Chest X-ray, PA view. Patient: 64 years old, sex F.
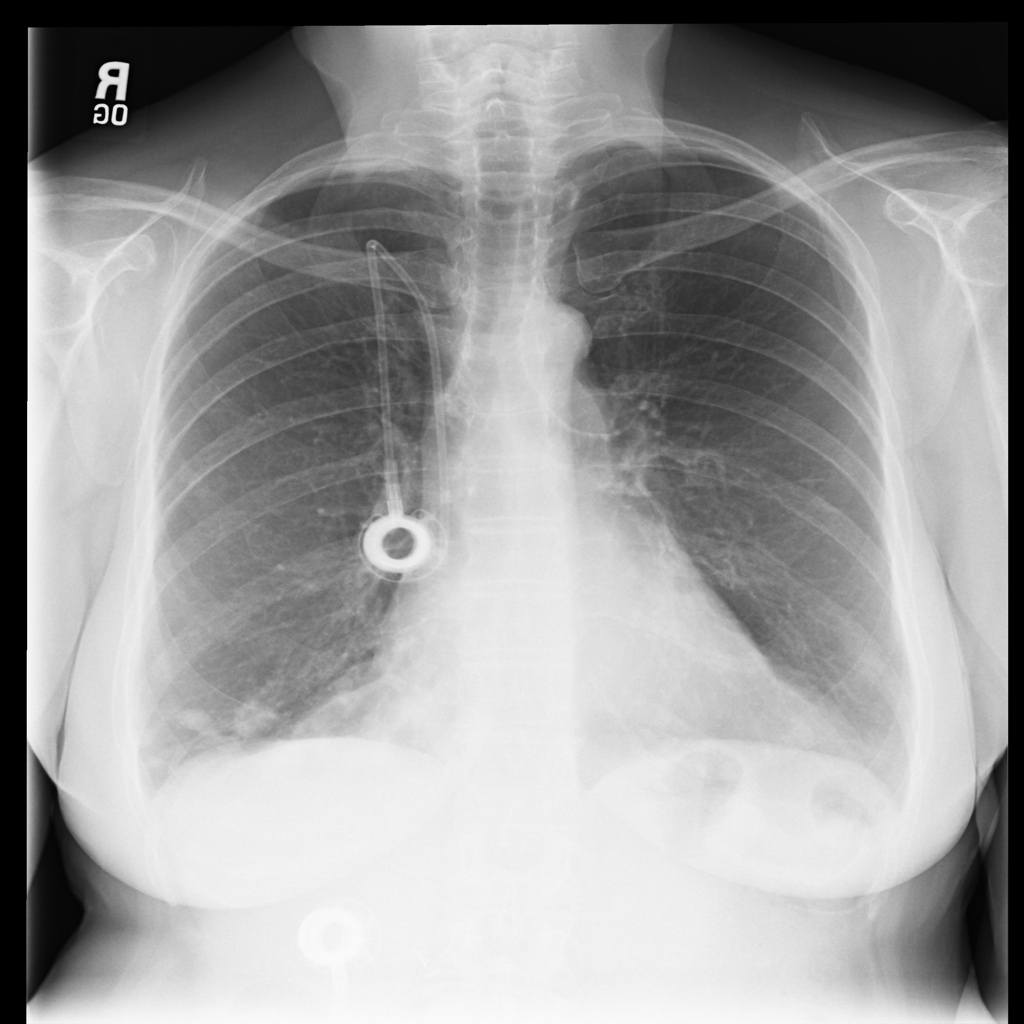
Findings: No Finding